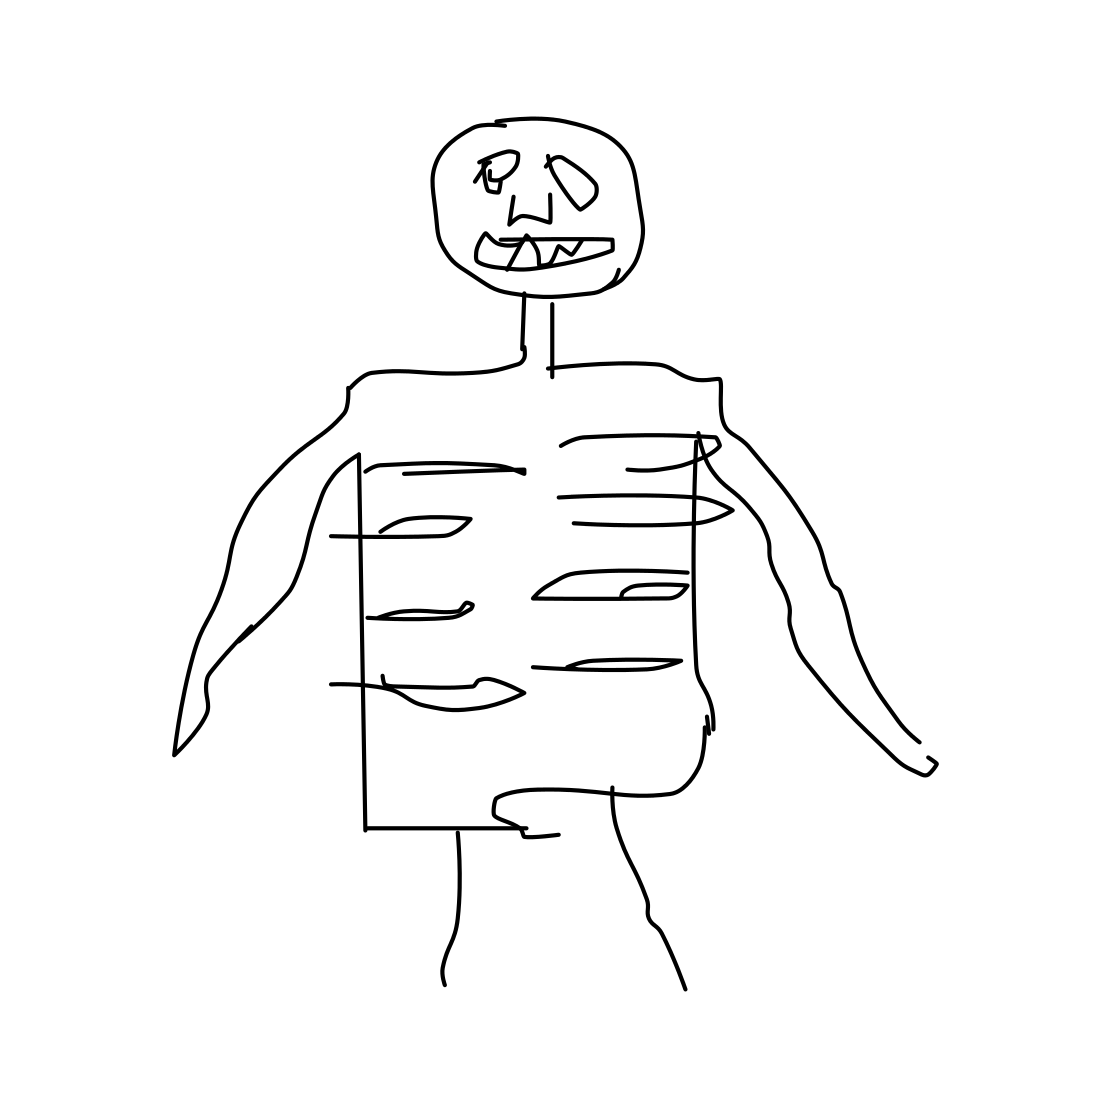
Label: human-skeleton